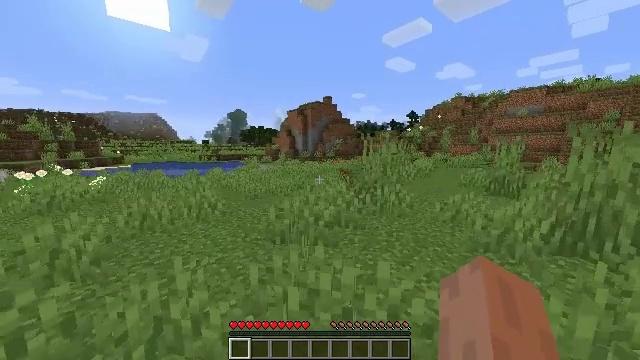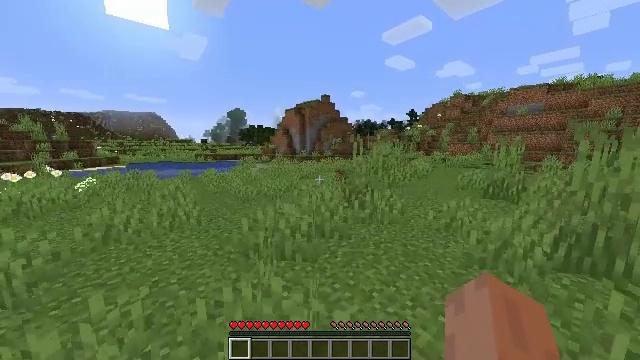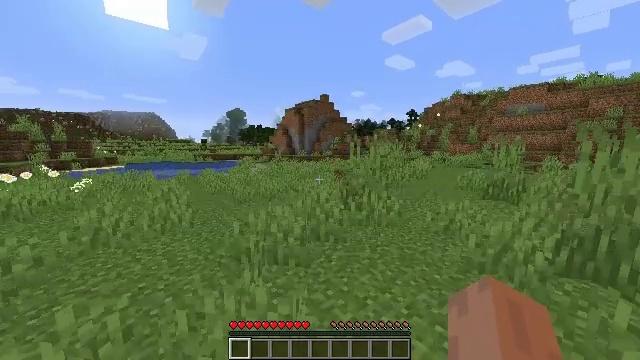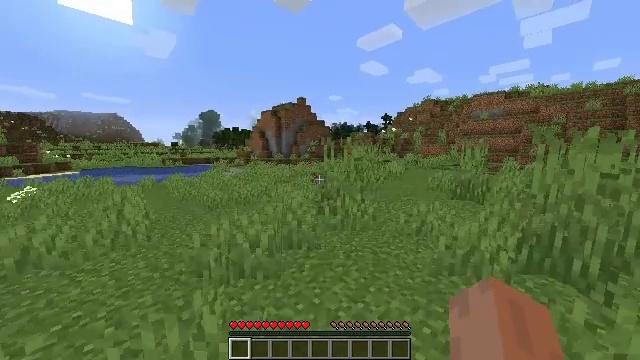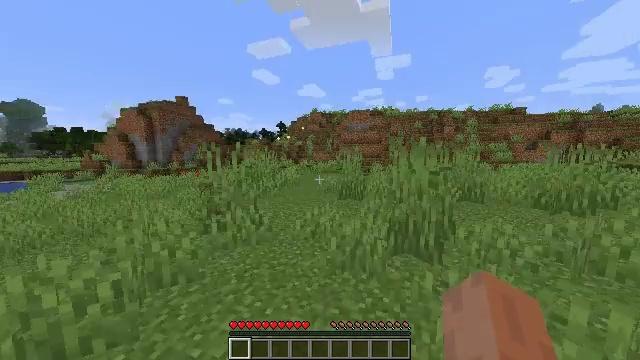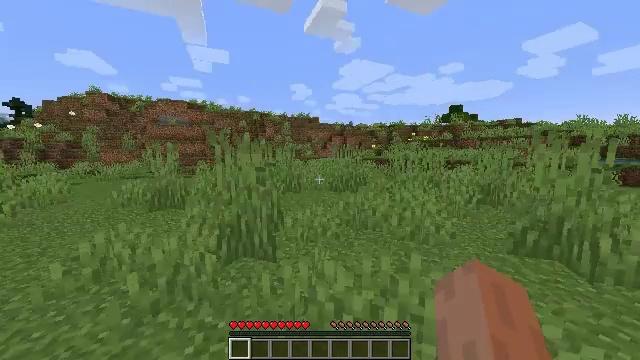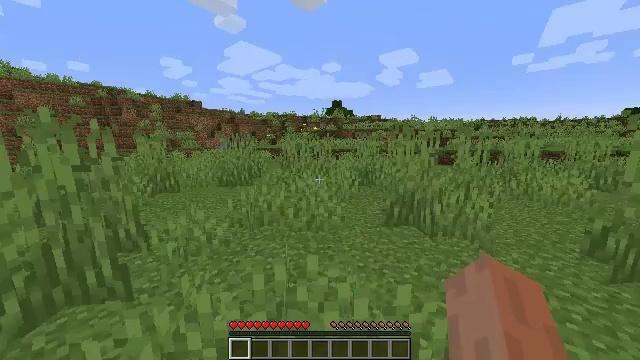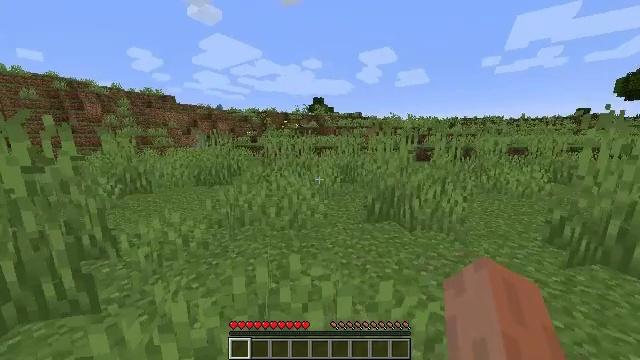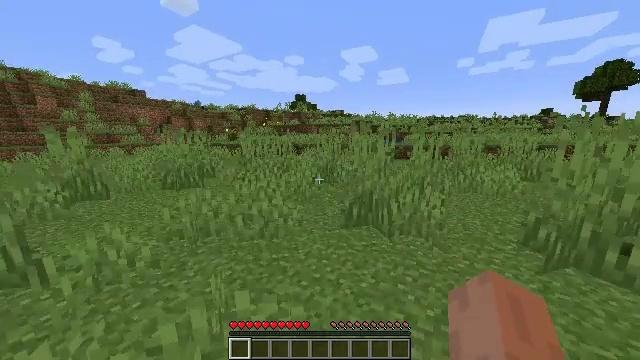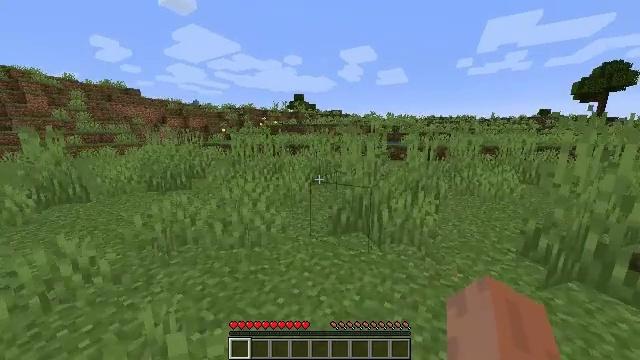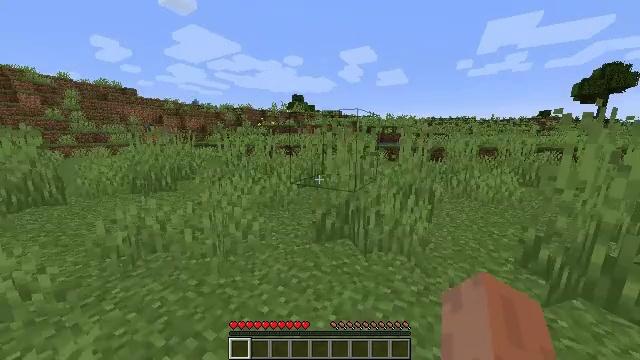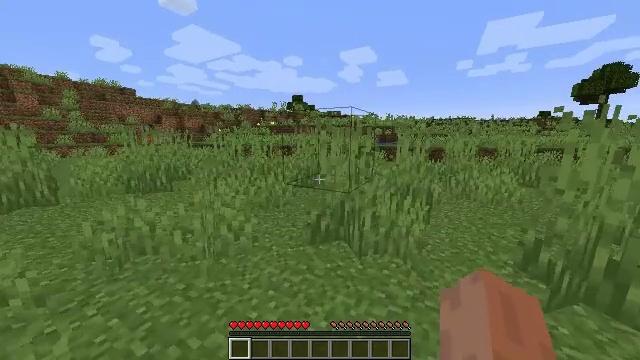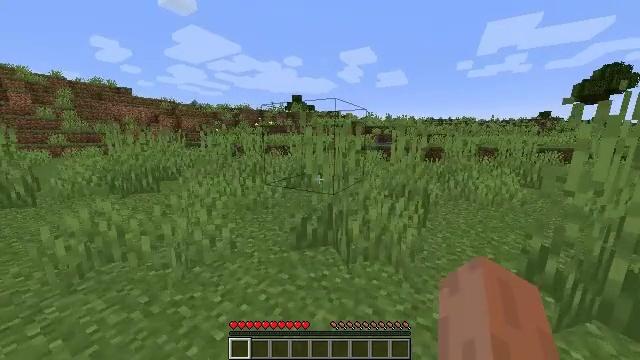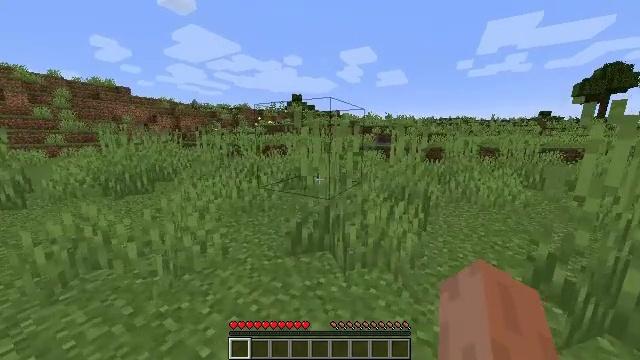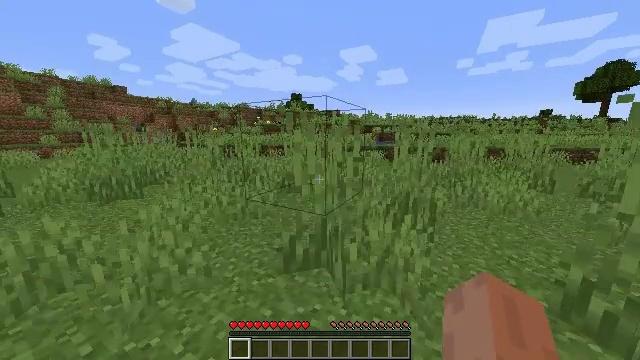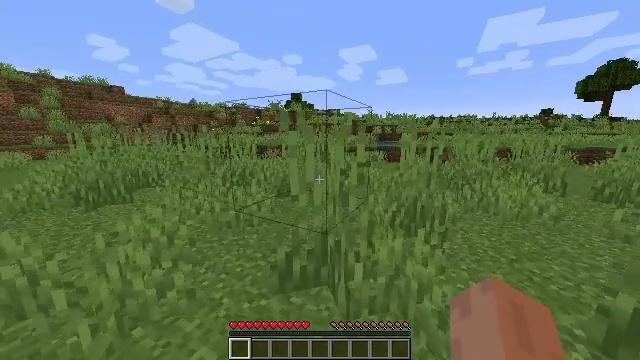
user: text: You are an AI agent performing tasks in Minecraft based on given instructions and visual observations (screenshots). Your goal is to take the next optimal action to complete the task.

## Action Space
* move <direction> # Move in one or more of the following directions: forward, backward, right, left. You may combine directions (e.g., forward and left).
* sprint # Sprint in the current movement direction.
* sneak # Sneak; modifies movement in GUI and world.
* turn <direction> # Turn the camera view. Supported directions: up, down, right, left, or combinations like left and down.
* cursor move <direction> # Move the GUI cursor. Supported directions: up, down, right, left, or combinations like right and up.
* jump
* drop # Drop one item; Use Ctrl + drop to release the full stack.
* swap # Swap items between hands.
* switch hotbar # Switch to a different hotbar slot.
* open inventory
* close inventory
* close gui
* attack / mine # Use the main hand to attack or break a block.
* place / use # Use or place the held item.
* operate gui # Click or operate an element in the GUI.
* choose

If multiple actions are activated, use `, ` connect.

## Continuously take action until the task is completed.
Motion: motion action
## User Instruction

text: Harvest the peony for decoration.
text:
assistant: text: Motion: move forward and move right
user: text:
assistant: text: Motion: move forward and move right
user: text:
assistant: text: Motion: move forward and move right, turn right
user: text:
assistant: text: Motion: move forward and move right, turn right and up
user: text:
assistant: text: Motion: move forward and move right, turn right
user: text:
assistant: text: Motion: move forward and move right, turn right and down
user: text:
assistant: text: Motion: move forward and move right, turn right
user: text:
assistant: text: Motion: move forward and move right, turn right
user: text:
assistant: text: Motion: move forward and move right
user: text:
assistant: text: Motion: move forward and move right
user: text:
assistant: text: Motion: move forward and move right
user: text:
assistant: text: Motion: move forward
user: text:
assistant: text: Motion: move forward
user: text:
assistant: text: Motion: move forward
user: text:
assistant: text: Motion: move forward
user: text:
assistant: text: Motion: move forward
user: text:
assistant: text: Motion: move forward
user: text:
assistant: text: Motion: move forward
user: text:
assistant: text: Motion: move forward, sprint
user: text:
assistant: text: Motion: move forward, sprint
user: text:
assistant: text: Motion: move forward, sprint
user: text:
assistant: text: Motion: move forward, sprint
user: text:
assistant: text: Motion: move forward, sprint, jump
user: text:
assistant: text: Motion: move forward, sprint, jump
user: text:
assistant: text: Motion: move forward, sprint, jump
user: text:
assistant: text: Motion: move forward, sprint, jump
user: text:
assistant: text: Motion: move forward, sprint, jump
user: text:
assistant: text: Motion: move forward, sprint, jump
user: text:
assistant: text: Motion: move forward, sprint
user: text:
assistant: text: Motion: move forward, sprint